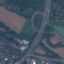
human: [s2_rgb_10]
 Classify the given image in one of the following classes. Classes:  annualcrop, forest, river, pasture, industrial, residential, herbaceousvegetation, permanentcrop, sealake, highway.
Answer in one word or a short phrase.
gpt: Highway